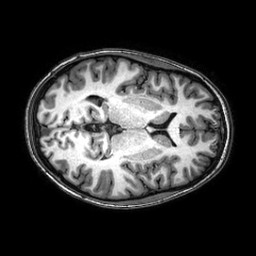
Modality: T1w
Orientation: axial
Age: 20
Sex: female